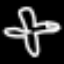
Label: airplane